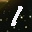
Label: 1